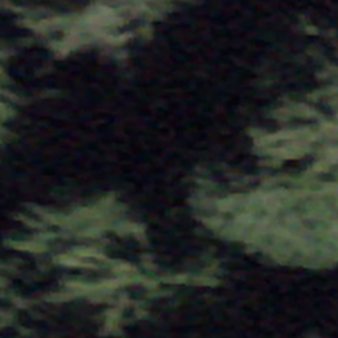
Label: other